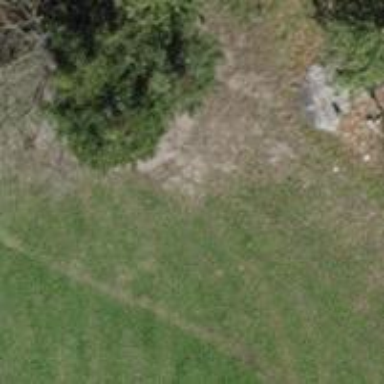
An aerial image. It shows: Grassy path.